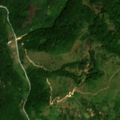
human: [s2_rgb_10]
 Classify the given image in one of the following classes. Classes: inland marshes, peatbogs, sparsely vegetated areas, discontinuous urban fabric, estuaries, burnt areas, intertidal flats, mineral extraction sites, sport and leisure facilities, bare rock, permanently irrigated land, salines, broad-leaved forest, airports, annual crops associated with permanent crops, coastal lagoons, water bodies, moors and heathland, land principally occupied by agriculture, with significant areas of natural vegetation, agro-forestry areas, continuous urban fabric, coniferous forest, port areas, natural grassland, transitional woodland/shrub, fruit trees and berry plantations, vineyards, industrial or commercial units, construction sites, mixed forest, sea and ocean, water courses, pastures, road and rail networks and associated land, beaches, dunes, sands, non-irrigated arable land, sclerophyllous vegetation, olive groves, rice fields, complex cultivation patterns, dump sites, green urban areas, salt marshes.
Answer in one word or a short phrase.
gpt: broad-leaved forest, natural grassland, transitional woodland/shrub